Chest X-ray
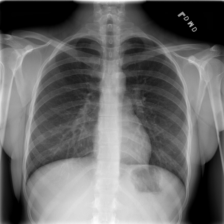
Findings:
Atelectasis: negative
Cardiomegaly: negative
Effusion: negative
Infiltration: negative
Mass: negative
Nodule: negative
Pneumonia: negative
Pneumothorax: negative
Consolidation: negative
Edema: negative
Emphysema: negative
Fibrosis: negative
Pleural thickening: negative
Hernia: negative